Question: I'm encountering a strange problem using Android emulators & OpenCV 'CameraBridgeViewBase'.
Using 'onCameraFrame' I get a picture that looks like it wasn't decoded properly.
'''
public Mat onCameraFrame(CvCameraViewFrame inputFrame) {
return inputFrame.rgba();
}
'''
Using 'inputFrame.gray()' I get what's expected - black and white image without artifacts or any other issues.
That's what I get:

<URL>
What I've tried so far:
1. Different API levels (from 15 up to 21).
2. Different emulators: Genymotion & Google Android emulator.
3. Different platform architectures - both ARM and Intel x86.
4. Launching emulator on different laptop with Linux: it works as expected, the issue is gone!
5. Launching apps, using OpenCV, downloaded from Play Store. They DO work! However: Launch app that works as expected, then close it. Launch your app (or one of the OpenCV tutorials), then close it. Launching app from the 5.1 again I see that it's affected by the same bug!
6. Different OpenCV versions (2.4.9 and 2.4.10).
7. Different versions of the OpenCV manager (one from the Play Store and 2.4.9 & 2.4.10 from OpenCV package).
8. Finally, as I noticed in 5.2, precompiled tutorial .apk files from the OpenCV package are affected by the issue too.
Everything works as expected on my real android devices.
After looking at sources of the 'CameraBridgeViewBase' and Java/Native camera classes I came to the decision that the problem occurs while decoding image. Probably there is a problem with platform-specific camera output format (YUV, NV21). However, it's strange that .gray() gives out a proper image (without artifacts).
I'm using Mac OS X 10.10 Yosemite and MacBook Air with "Facetime HD" camera if that matters.
Any ideas on how to overcome this problem & help in finding the root of the problem are greatly appreciated!
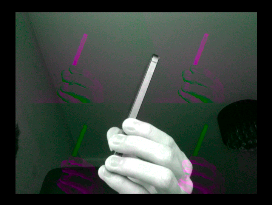
Answer: So, after drilling into the problem I've found the root of the issue.
Let's take a look at the OpenCV 'JavaCameraView' class and its 'CameraBridgeViewBase' base class.
The problem was that camera frames received as 'byte[]' array in 'onPreviewFrame' method were decoded incorrectly.
The exact place of code where the decoding process takes place is an implementation of the 'Mat rgba()' method in inner 'JavaCameraFrame' class of the 'JavaCameraView':
'''
public Mat rgba() {
Imgproc.cvtColor(mYuvFrameData, mRgba, Imgproc.COLOR_YUV2RGBA_NV21, 4);
return mRgba;
}
'''
As we see, Imgproc.cvtColor(...) method is used in order to convert frame from YUV to RGBA. 'NV21 YUV -> RGBA' conversion takes place there. During the initialization process we set the format to NV21, so this should be right. Moreover, <URL>. Also, we can check whether device accepted the format using debugger:
'''
protected boolean initializeCamera(int width, int height) {
...
params.setPreviewFormat(ImageFormat.NV21);
...
mCamera.setParameters(params);
...
params = mCamera.getParameters();
Log.d(TAG, String.format("Actual preview format is 0x%X", params.getPreviewFormat()));
}
'''
Both phone (HTC Sensation) and emulator reported to be using NV21 indeed.
However, if we change 'COLOR_YUV2RGBA_NV21' to 'COLOR_YUV2RGB_I420' (YV12 and I420 is the same thing, just with Y and V inverted;) we'll see that emulator will get a proper color space finally. Changing NV21 to YV12 in 'params.setPreviewFormat(ImageFormat.NV21);' we'll get similar results. Looks like there's bug either in Imgproc.cvtColor, or in Android.
Change 'public Mat rgba()' the following way:
'''
public Mat rgba() {
if (previewFormat == ImageFormat.NV21) {
Imgproc.cvtColor(mYuvFrameData, mRgba, Imgproc.COLOR_YUV2RGBA_NV21, 4);
}
else if (previewFormat == ImageFormat.YV12) {
Imgproc.cvtColor(mYuvFrameData, mRgba, Imgproc.COLOR_YUV2RGB_I420, 4); // COLOR_YUV2RGBA_YV12 produces inverted colors
}
return mRgba;
}
'''
'previewFormat' is a new 'int' variable, it's declared this way:
'''
private int previewFormat = ImageFormat.NV21;
'''
Add following changes to the initialization:
'''
protected boolean initializeCamera(int width, int height) {
...
params.setPreviewFormat(ImageFormat.NV21);
// "generic" = android emulator
if (Build.BRAND.equalsIgnoreCase("generic")) {
params.setPreviewFormat(ImageFormat.YV12);
}
...
mCamera.setParameters(params);
params = mCamera.getParameters();
previewFormat = params.getPreviewFormat();
...
}
'''
Please note: this is just a temporary solution in order to make OpenCV usable with emulator in my case. Further research should be done. It's quite easy to check whether device uses correct image format in onPreviewFrame. I'll get back to this when I have some time.